Aerial crown-view tile of a tropical tree (Barro Colorado Island, Panama), acquired 20241112:
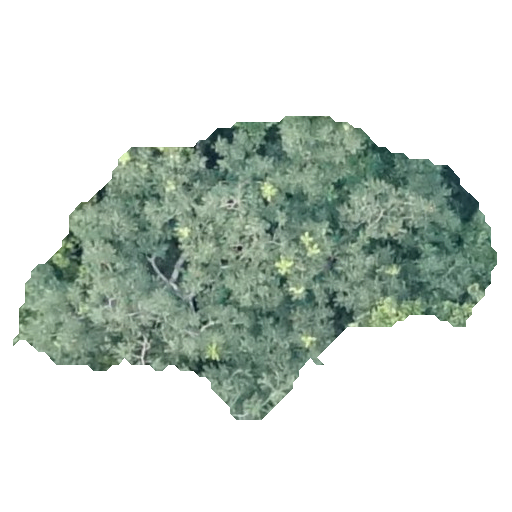
Species: Spondias radlkoferi
GBIF accepted scientific name: Spondias radlkoferi
Crown area: 141.186 m²